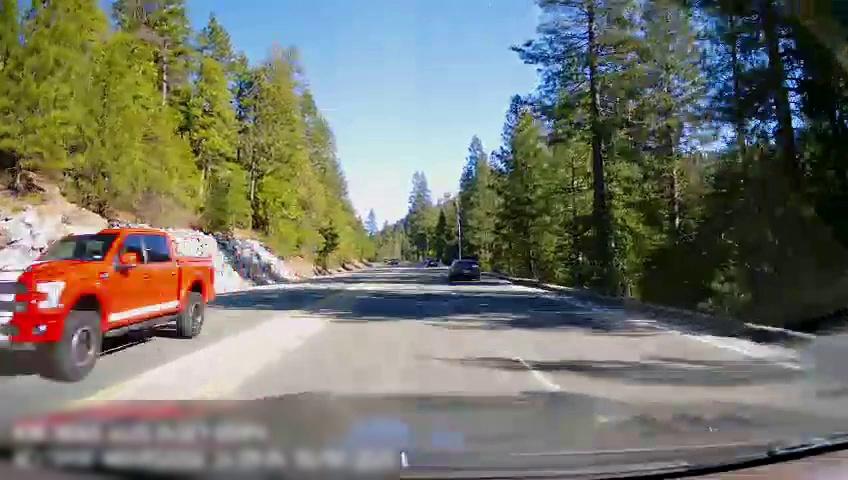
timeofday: Day
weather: Sunny
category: Drivable Space
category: Vehicles | Car
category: Vehicles | Truck
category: Lanes | Current Lane
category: Lanes | Current Lane
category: Lanes | Opposite Lane
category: Lanes | Current Lane